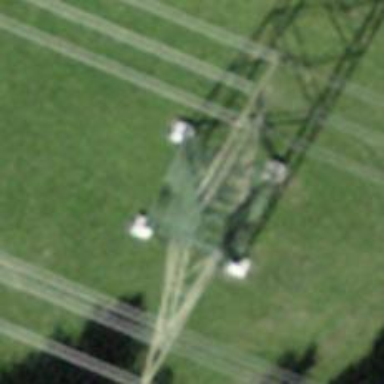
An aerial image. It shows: Power tower.